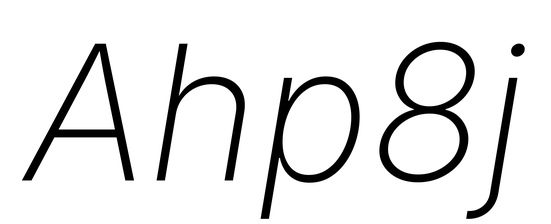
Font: Inter-Italic_ExtraLight_Italic